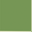
Piece: xx